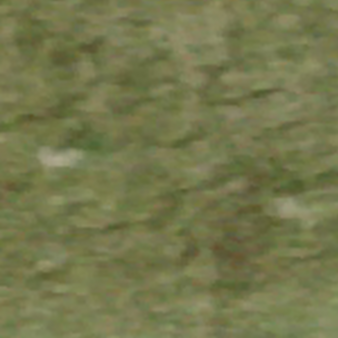
Label: other